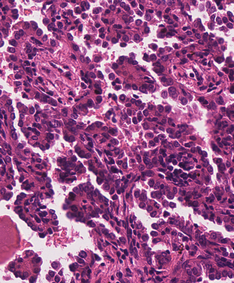
Tumor epithelial tissue: yes
Tumor-associated stroma tissue: yes
Normal tissue: no